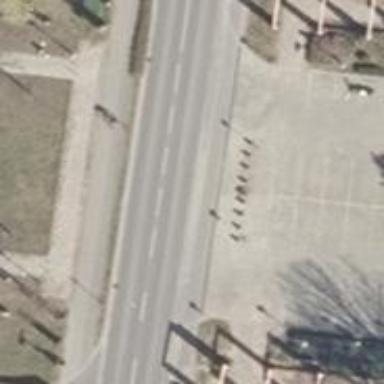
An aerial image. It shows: Secondary road with asphalt surface and sidewalks on both sides.